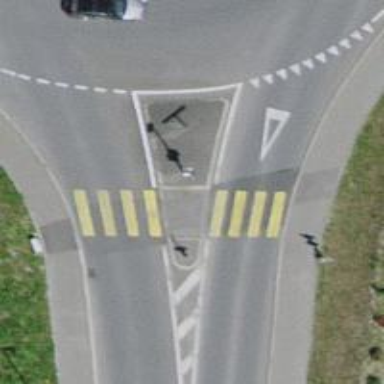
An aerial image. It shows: Uncontrolled road crossing with pedestrian island.